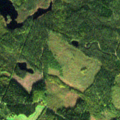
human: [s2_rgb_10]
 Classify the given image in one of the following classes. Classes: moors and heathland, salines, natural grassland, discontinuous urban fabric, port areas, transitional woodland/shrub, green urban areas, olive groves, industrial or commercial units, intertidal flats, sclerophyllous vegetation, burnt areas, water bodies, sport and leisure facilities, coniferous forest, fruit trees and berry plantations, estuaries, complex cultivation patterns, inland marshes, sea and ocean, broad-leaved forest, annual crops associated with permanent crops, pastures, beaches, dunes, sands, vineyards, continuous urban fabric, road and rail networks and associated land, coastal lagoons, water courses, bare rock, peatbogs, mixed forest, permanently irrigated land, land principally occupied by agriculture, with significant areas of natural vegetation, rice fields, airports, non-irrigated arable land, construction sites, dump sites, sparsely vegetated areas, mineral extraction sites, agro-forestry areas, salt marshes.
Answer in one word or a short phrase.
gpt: land principally occupied by agriculture, with significant areas of natural vegetation, coniferous forest, mixed forest, transitional woodland/shrub